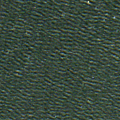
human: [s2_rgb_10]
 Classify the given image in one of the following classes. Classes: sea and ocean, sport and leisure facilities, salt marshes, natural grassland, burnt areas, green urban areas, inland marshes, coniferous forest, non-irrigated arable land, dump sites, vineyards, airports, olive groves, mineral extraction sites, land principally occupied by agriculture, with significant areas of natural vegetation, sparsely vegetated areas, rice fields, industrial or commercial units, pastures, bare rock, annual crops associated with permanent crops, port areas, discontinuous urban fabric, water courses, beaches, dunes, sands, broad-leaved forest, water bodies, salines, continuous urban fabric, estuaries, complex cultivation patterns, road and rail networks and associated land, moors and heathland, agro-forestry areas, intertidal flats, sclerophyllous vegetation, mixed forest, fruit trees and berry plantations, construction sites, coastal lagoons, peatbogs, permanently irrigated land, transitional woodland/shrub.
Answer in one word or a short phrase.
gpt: sea and ocean